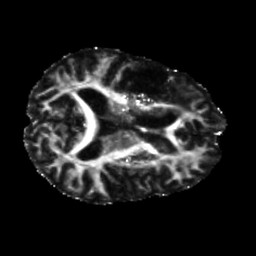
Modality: FA
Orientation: axial
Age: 61
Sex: male
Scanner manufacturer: siemens
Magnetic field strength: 3 T
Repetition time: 5.25 s
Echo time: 0.08 s